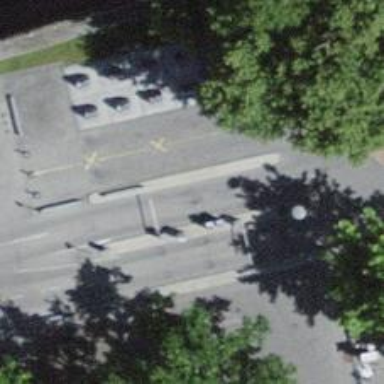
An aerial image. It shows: Lift gate barrier.